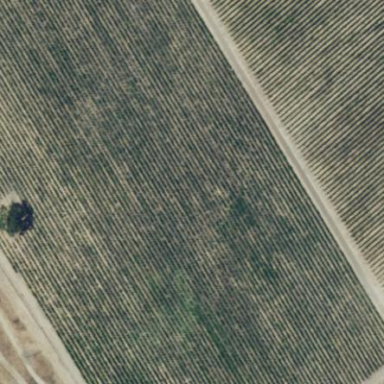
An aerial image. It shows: Vineyard growing grapes.